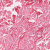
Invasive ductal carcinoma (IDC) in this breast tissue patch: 0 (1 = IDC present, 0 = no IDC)